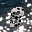
Label: 8